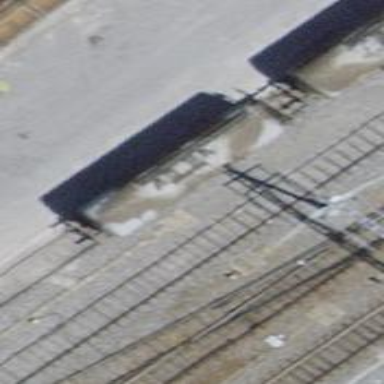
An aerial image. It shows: Electrified rail siding with contact line.